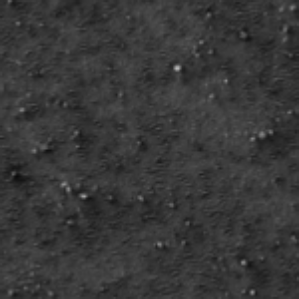
Label: frost